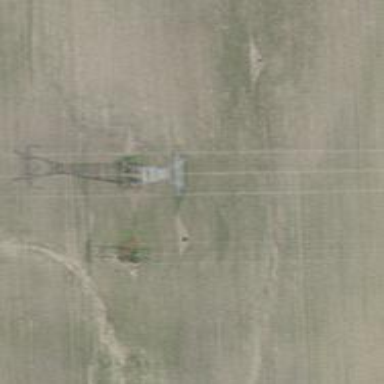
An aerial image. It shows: Power tower.